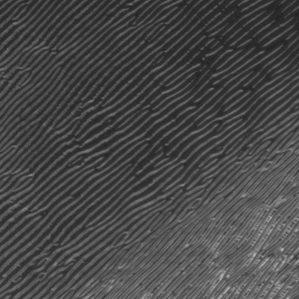
Label: frost